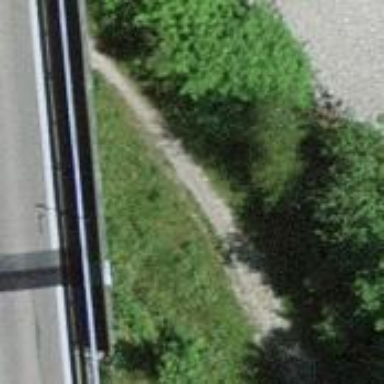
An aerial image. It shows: Unpaved path.